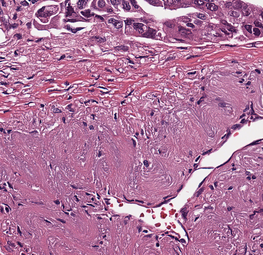
Tumor epithelial tissue: yes
Tumor-associated stroma tissue: yes
Normal tissue: no